Here is the raw acceleration-versus-time signal recorded on a bearing housing. What is the most likely bearing condition (normal, inner_race, outer_race, ball)?
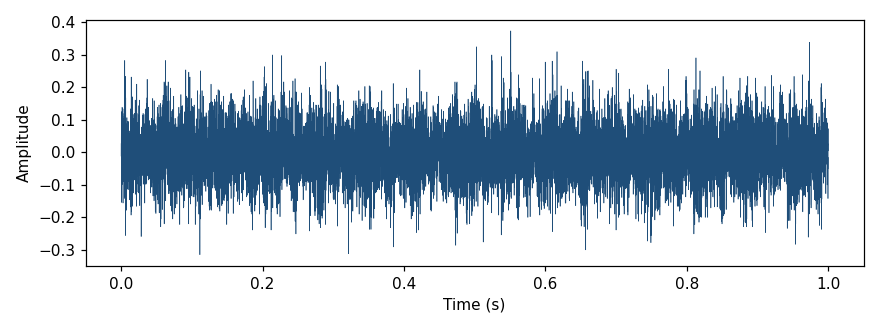
Answer: normal